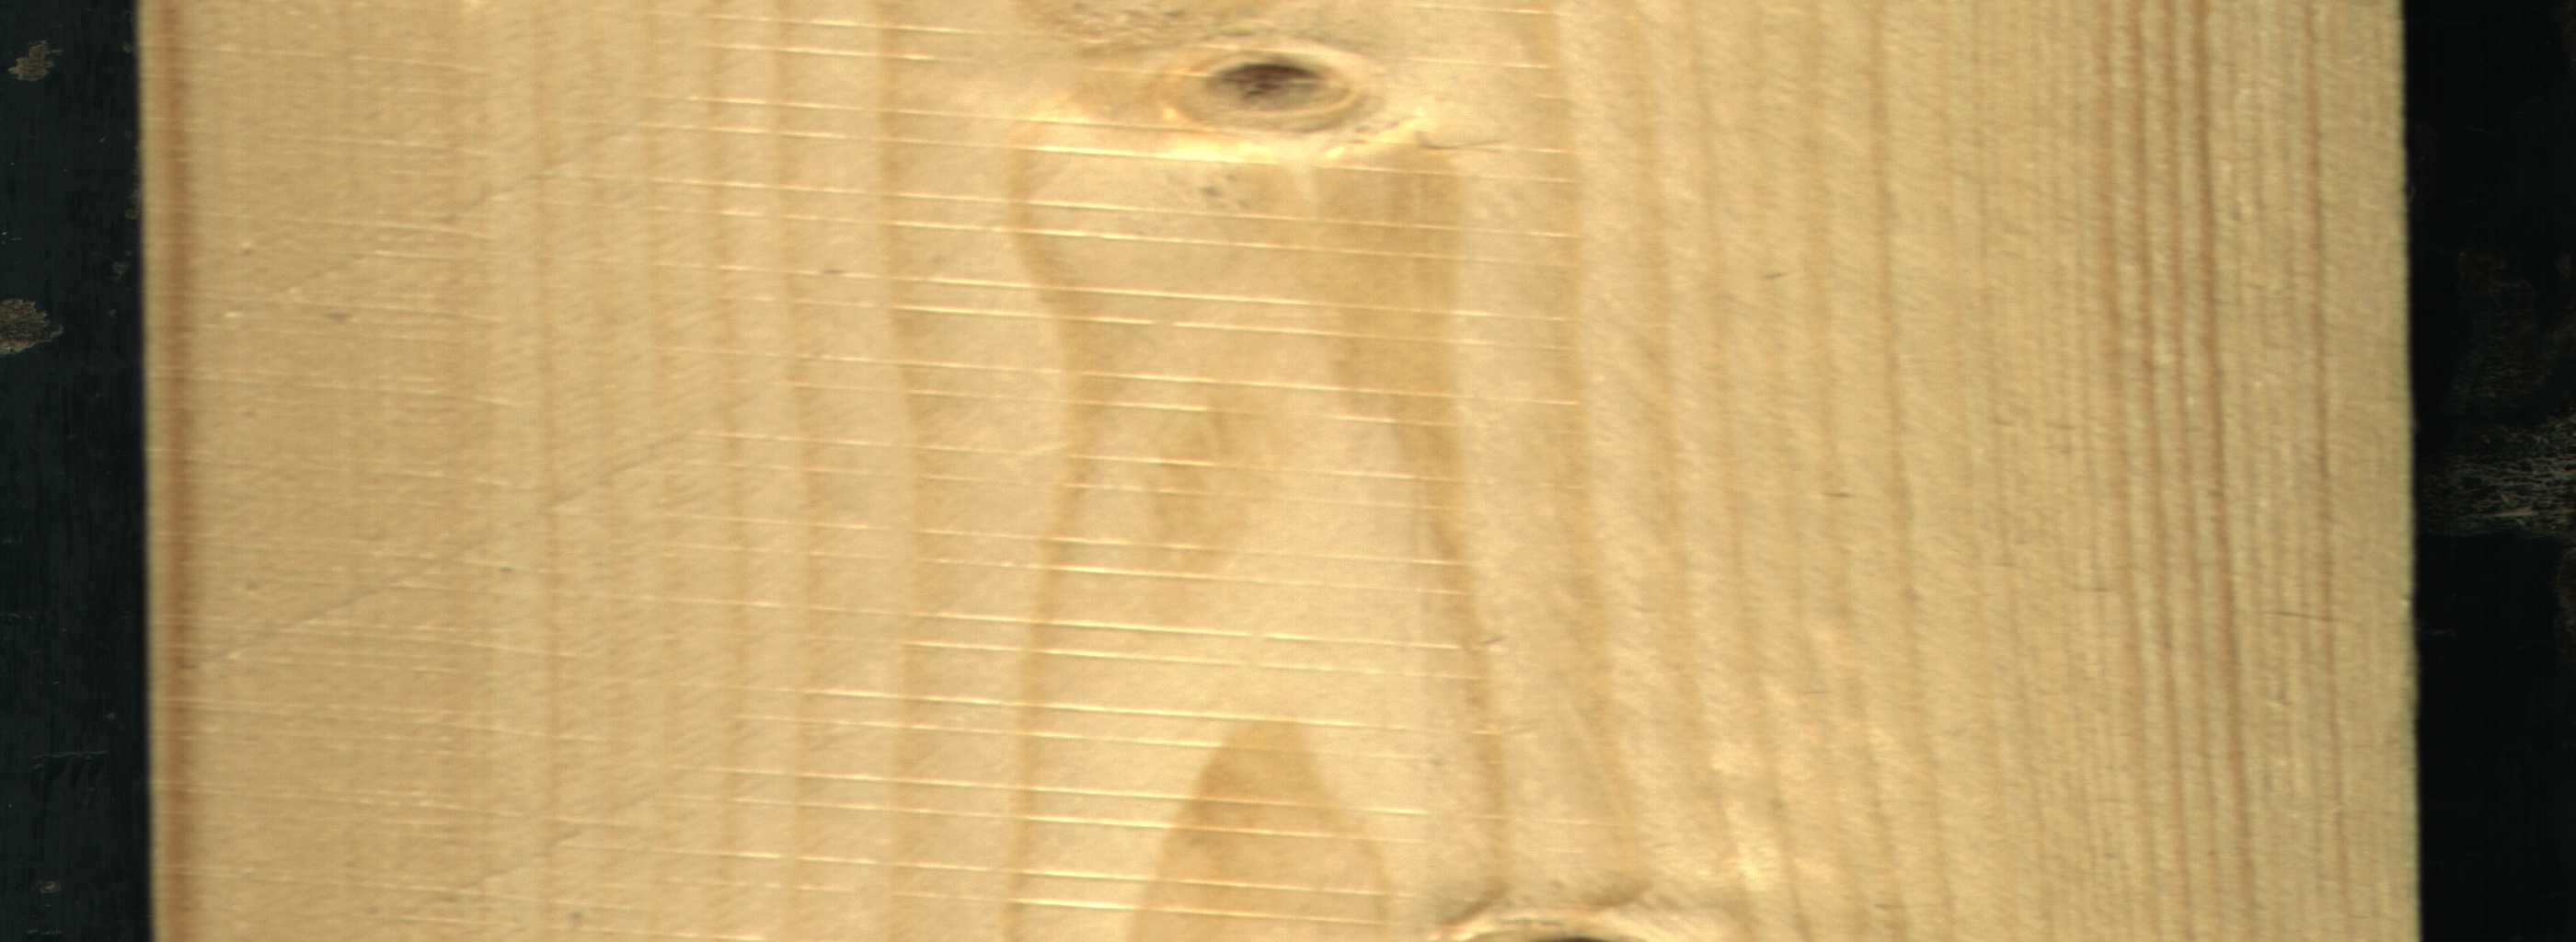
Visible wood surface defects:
Live_Knot